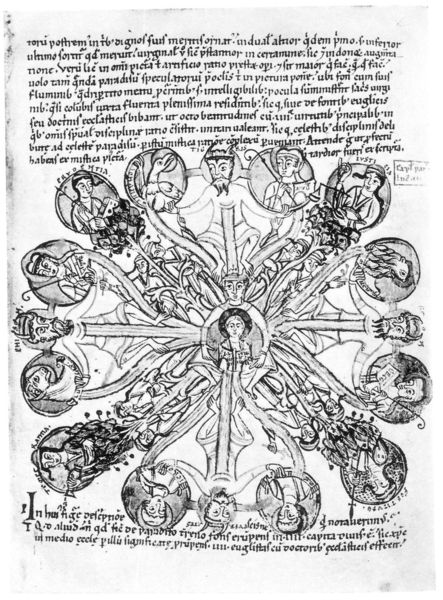
Titel: Speculum virginum
Institution: London, British Library (BL)
Schlagwörter: baum, mann, frauen, menschen, frau, männer, symbol, zeichnung, tiere, blatt, kreis, schrift, papier, bischof, könig, buch, kreuz, druck, seite, schwarzweiß, text, kreise, buchseite, christus, jesus, heilige, jünger, sakral, apostel, stammbaum, 12